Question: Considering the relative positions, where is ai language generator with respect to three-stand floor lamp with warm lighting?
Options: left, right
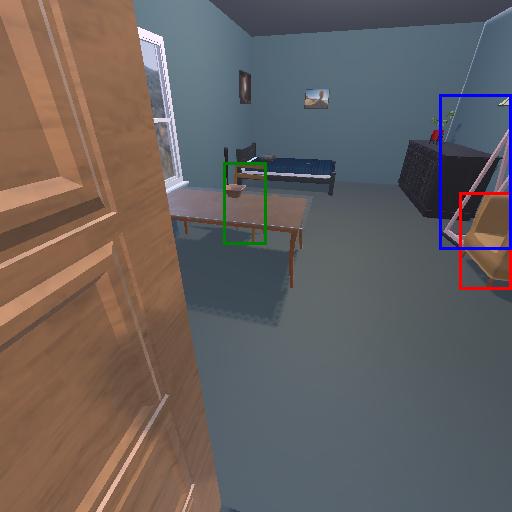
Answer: left